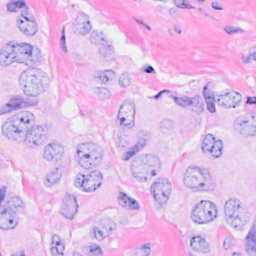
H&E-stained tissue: Breast